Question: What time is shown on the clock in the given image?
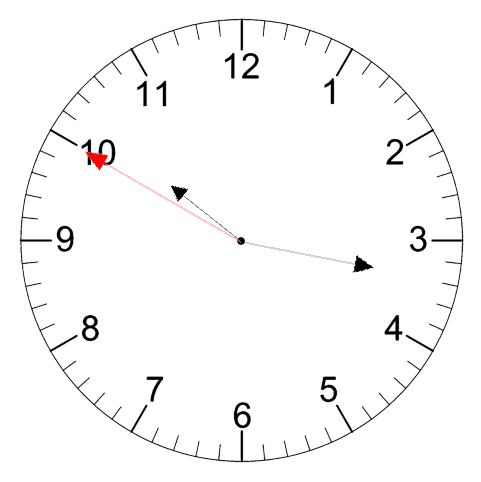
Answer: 10:16:50